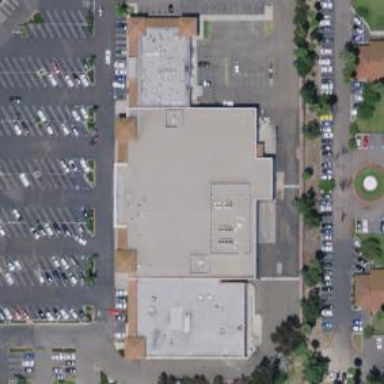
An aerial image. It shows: Supermarket.